Question: My Flask API has a small memory leak that over a number of API calls causes my application to hit it's memory limit and crash. I've been trying to figure out why some memory isn't being released with no success so far, I believe I do know the sources. Id appreciate any help!
Unfortunately I can't share the code but to describe it in English, my flask app provides an API endpoint for a user to do the following (all in one call):
1. Pull some data from MongoDB based on an ID provided.
2. From what's returned, build a document object using the python-docx library and save that to disk.
3. Finally, I take what was saved to disk and upload it to an S3 bucket then delete what was on disk.
From what I can tell, using the <URL>.
What I am doing to monitor the memory usage of my Python process is I'm having psutils print out the rss memory used at certain key points (example code below).
'''
process = psutil.Process(os.getpid())
mem0 = process.memory_info().rss
print('Memory Usage After Action',mem0/(1024**2),'MB')
## Perform some action
mem1 = process.memory_info().rss
print('Memory Usage After Action',mem1/(1024**2),'MB')
print('Memory Increase After Action',(mem1-mem0)/(1024**2),'MB')
'''
The console image provided is after I've called the app three times while hosting it locally.

The app starts at 93MB (see yellow highlights) but after the first call it ends at 103.79MB, the second starts at 103.87MB and ends at 105.39MB, and the third starts at 105.46Mb and ends at 106MB. There is diminishing usage amounts but after 100 calls I still see incremental memory usage. The red and blue lines show the memory changes at various points during the API call. The red lines are after the document build and the blue lines are after the S3 upload.
Please note that my test program is calling the API with the same parameters every time.
I have tested, among other things, the following:
1. gc.collect().
2. explicitly deleting variable/object references using 'del'.
3. ensuring that the mongo connection is closed (since I'm using the IBM_Botos3 library for an S3 connection I don't know if there's a way to explicitly close this connection).
4. No global variables that I'm saving to with each API call (app is the only global variable).
I know since I cant provide code there may not be much to go off of here but if there are no ideas I was wondering if there's a best practice way to handle flask memory usage or a way to clear out memory after the flask function returns something. Right now my flask functions are relatively standard Python functions (so I'd expect local variables inside this function to be garbage collected afterwards).
I am using Python 3.6, Flask 0.11.1, and pymongo 3.6.1, my tests are right now on a windows 7 machine but my IBM cloud server is seeing the same issue.
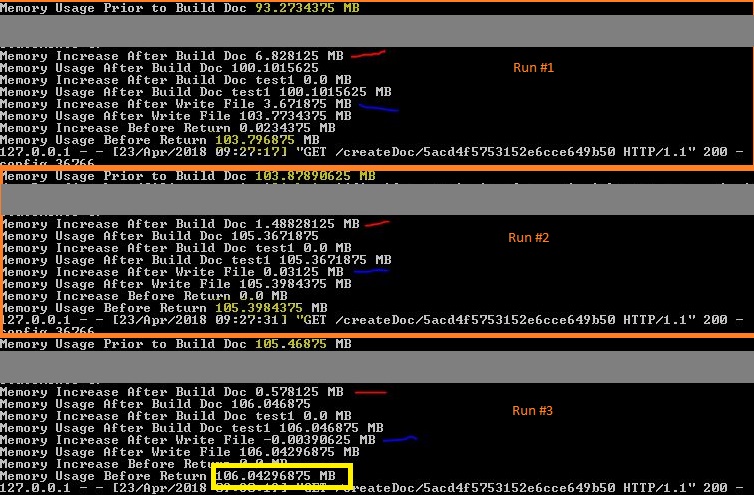
Answer: After a few years I should give an updated. Since I posted in a comment Ill make this the "answer" unless someone finds a better solution.
Unfortunately I wasnt able to completely solve the problem and had to move on but I was able to reduce the incremental consumption to a point where regular maintenance and monitoring would clear what remained / notify if we got close to our limit.
The biggest thing that reduced incremental memory consumption between calls was to start another thread to handle the memory locking task within the Flask endpoint, wait for the thread to finish, and once done kill the thread. Like I said it didn't solve the problem completely and does introduce overhead, but it reduced the memory leaking problem to a point where we could accept it with the aforementioned steps. This was a band aid fix. So feel free to suggest an alternative/better/a real solution if one exists.
Thank you, @above_c_level for the helpful tip for debugging memory leaks in Flask.